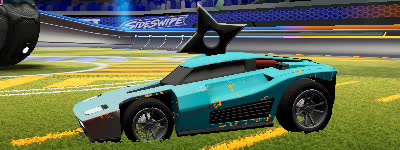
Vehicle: breakout